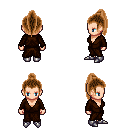
a pixel art fantasy rpg character, female body template, human, light skin, brown robe, magenta pants, brown long topknot hairstyle, metal boots, four views (front, back, left, right), 2x2 character sprite sheet, small pixel art, hard edges, no anti-aliasing